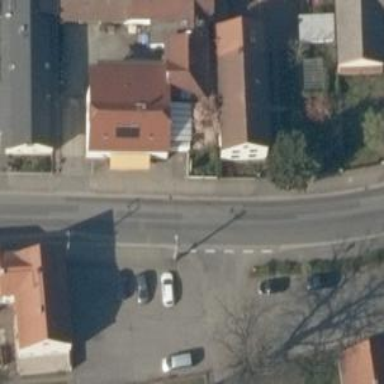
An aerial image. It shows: Secondary road with asphalt surface.